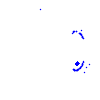
Particle: proton